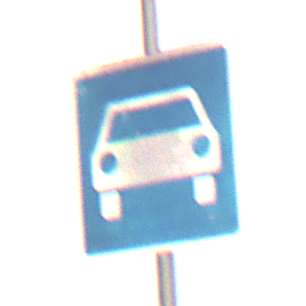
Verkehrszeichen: Kraftfahrstrasse
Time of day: SunriseSunset
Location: Outdoor (Nature)
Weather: Clear
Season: NotSpecified
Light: Natural